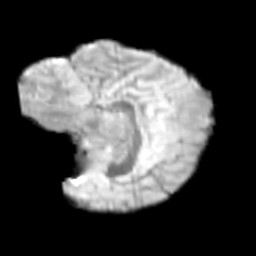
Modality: T2w
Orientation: sagittal
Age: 9
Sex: female
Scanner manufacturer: siemens
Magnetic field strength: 3 T
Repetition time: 3.8 s
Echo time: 0.07 s